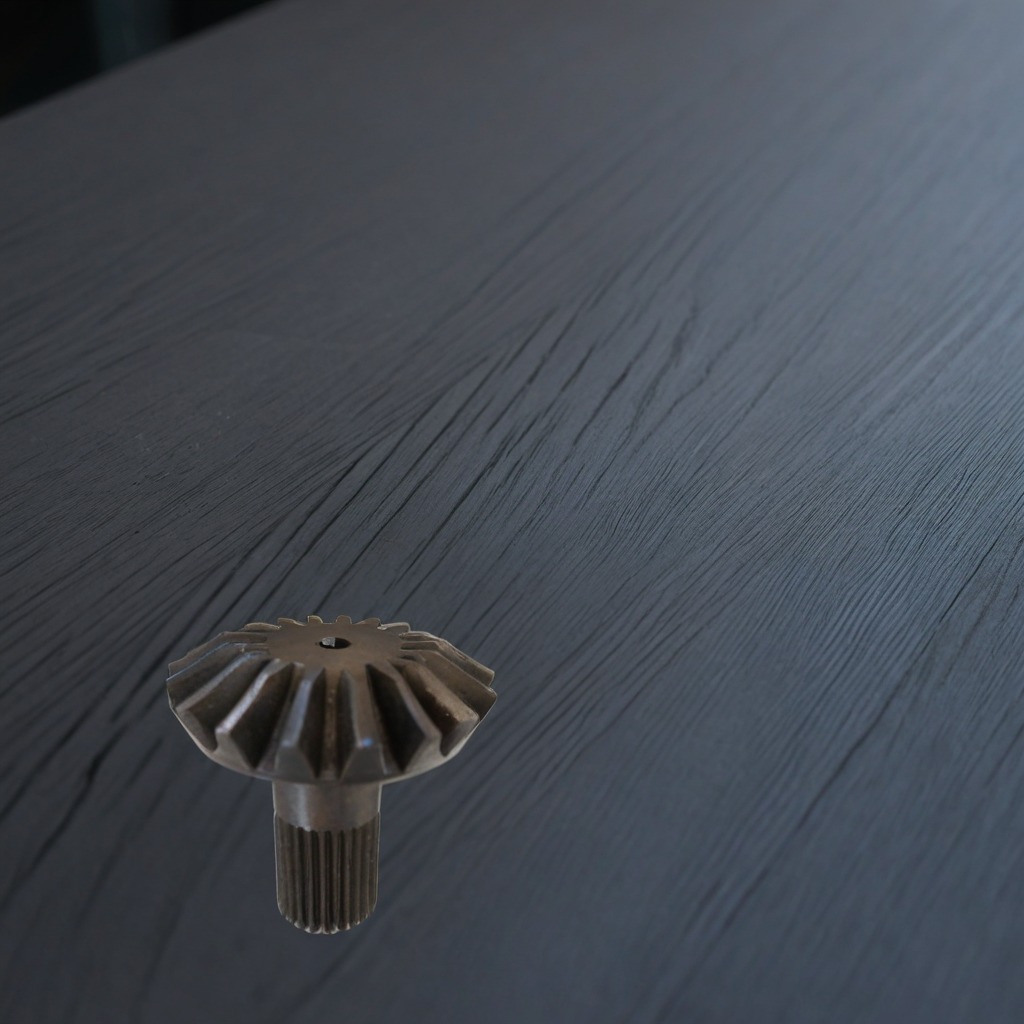
A steel gear with teeth is lying on the old table in the garage.